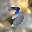
Label: 3